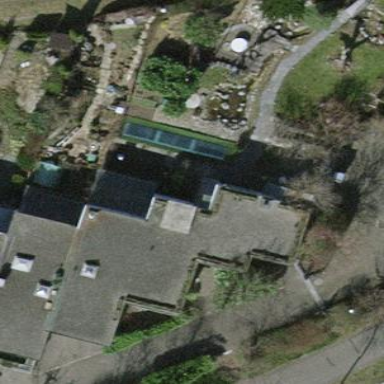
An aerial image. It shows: Terrace building.